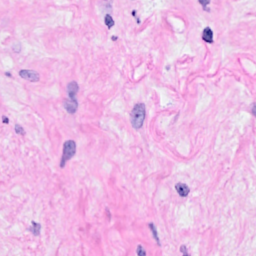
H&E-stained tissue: Breast